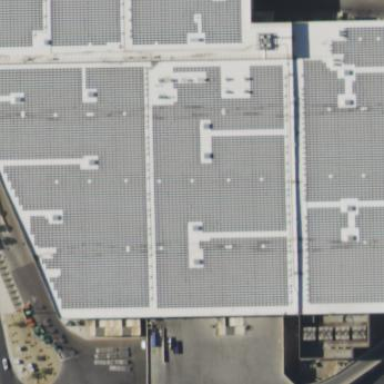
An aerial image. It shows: Solar power generator with photovoltaic panels.